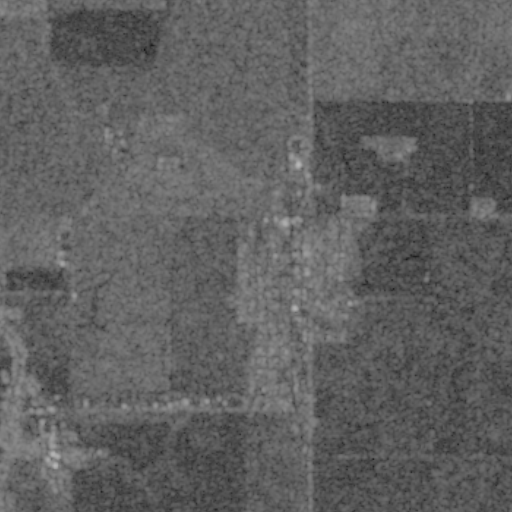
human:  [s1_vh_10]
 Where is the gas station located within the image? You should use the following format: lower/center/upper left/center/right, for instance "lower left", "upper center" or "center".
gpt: The gas station is located in the center of the image.
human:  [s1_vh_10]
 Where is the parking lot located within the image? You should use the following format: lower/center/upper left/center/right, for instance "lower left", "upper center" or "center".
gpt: The parking lot is located in the center of the image.
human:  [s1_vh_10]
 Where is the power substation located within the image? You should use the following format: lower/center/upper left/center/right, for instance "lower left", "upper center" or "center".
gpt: The power substation is located in the lower center of the image.
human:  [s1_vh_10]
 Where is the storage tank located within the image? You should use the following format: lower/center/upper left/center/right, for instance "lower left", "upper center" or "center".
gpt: The storage tank is located in the lower center of the image.
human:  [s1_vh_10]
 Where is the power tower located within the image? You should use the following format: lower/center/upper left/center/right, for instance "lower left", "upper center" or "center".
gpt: There is no power tower in the image.

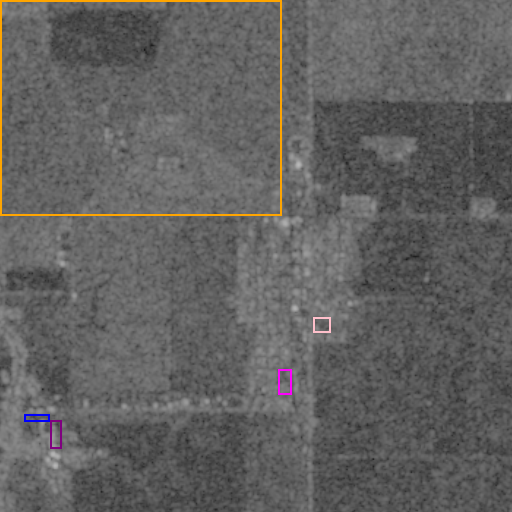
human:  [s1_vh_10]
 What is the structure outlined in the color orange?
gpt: The structure outlined in orange is a crop field.
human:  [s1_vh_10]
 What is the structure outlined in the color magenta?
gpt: The structure outlined in magenta is a park.
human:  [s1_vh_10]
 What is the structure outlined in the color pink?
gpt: The structure outlined in pink is a parking lot.
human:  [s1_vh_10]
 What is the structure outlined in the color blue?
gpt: The structure outlined in blue is a building.
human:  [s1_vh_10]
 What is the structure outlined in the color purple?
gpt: The structure outlined in purple is a building.
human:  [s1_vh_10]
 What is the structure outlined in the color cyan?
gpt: There is no cyan outline.